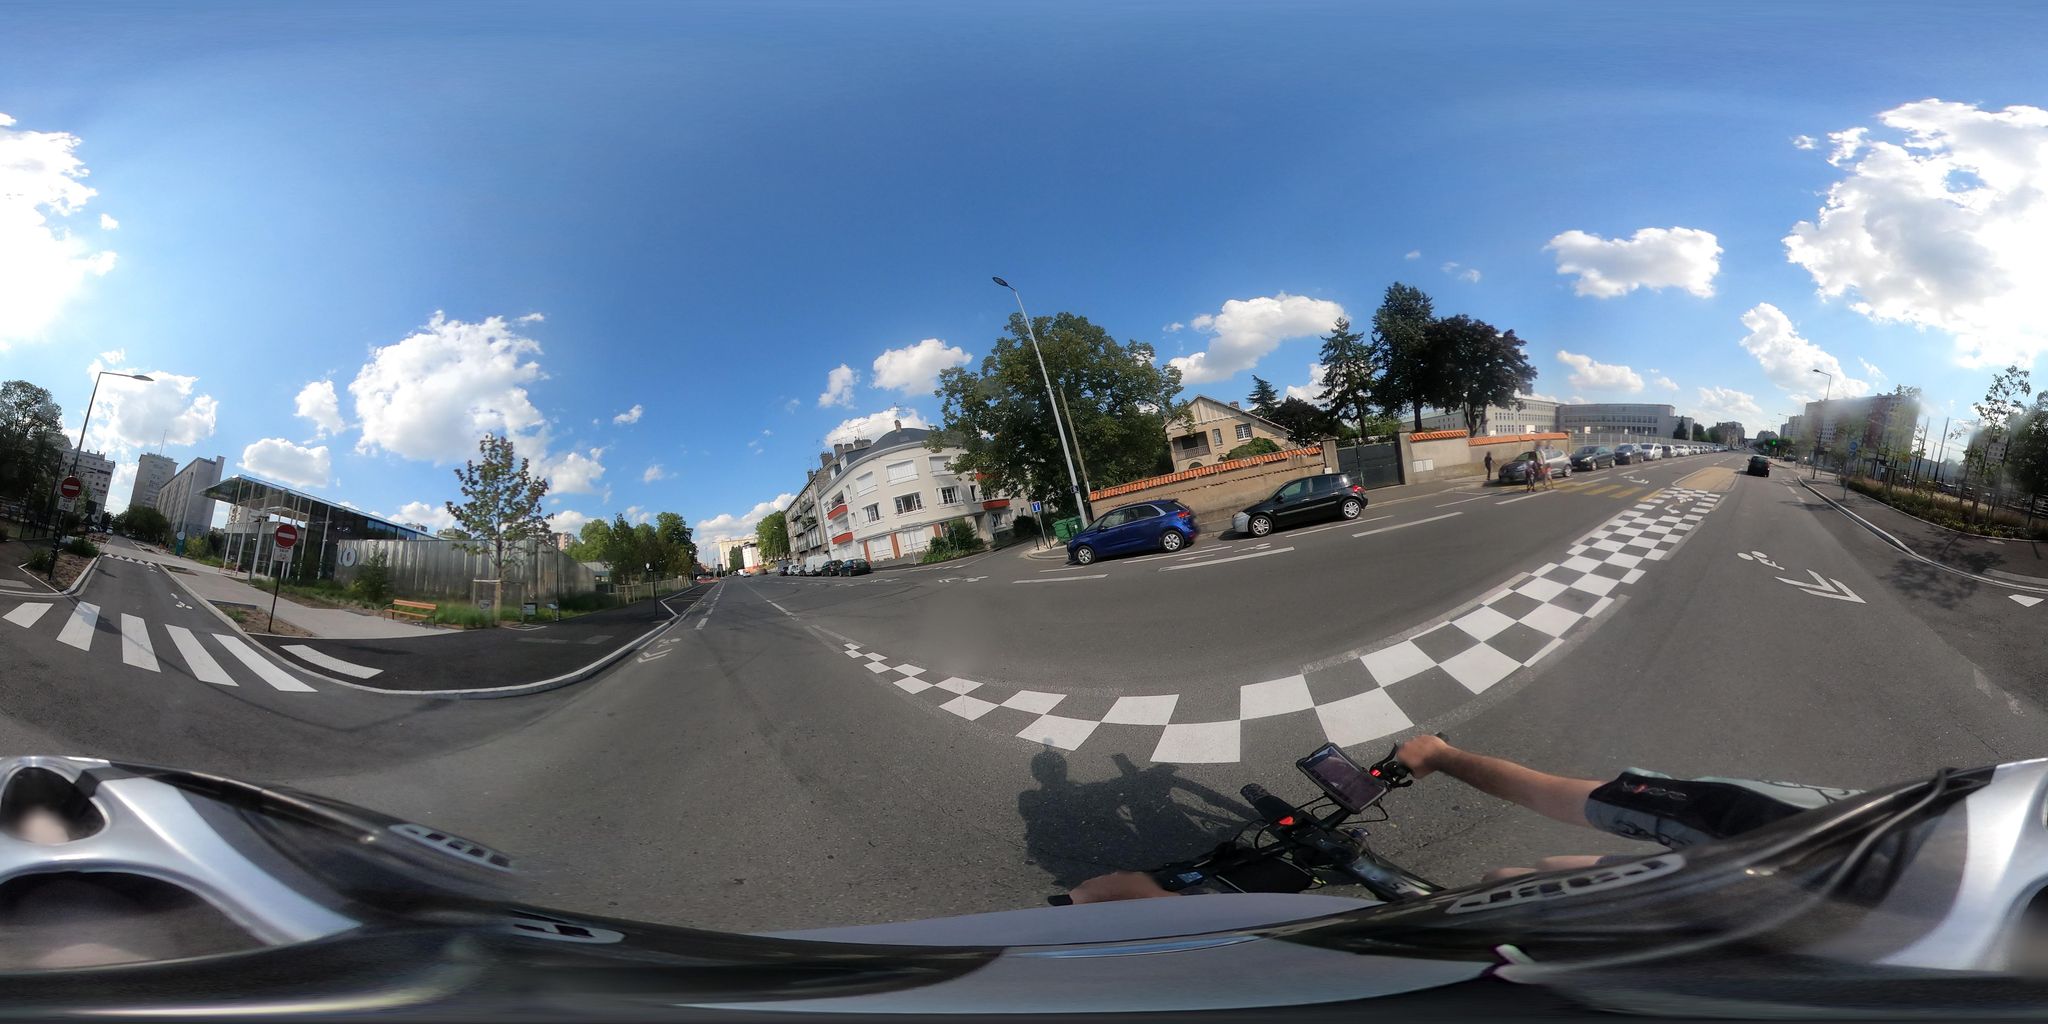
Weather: clear
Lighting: day
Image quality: good
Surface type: cycling surface
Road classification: tertiary
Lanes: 2
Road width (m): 1
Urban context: urban centre
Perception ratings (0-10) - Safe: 1.45, Lively: 3.41, Beautiful: 8.2, Boring: 1.24, Depressing: 3.75, Wealthy: 1.61